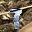
Label: 7